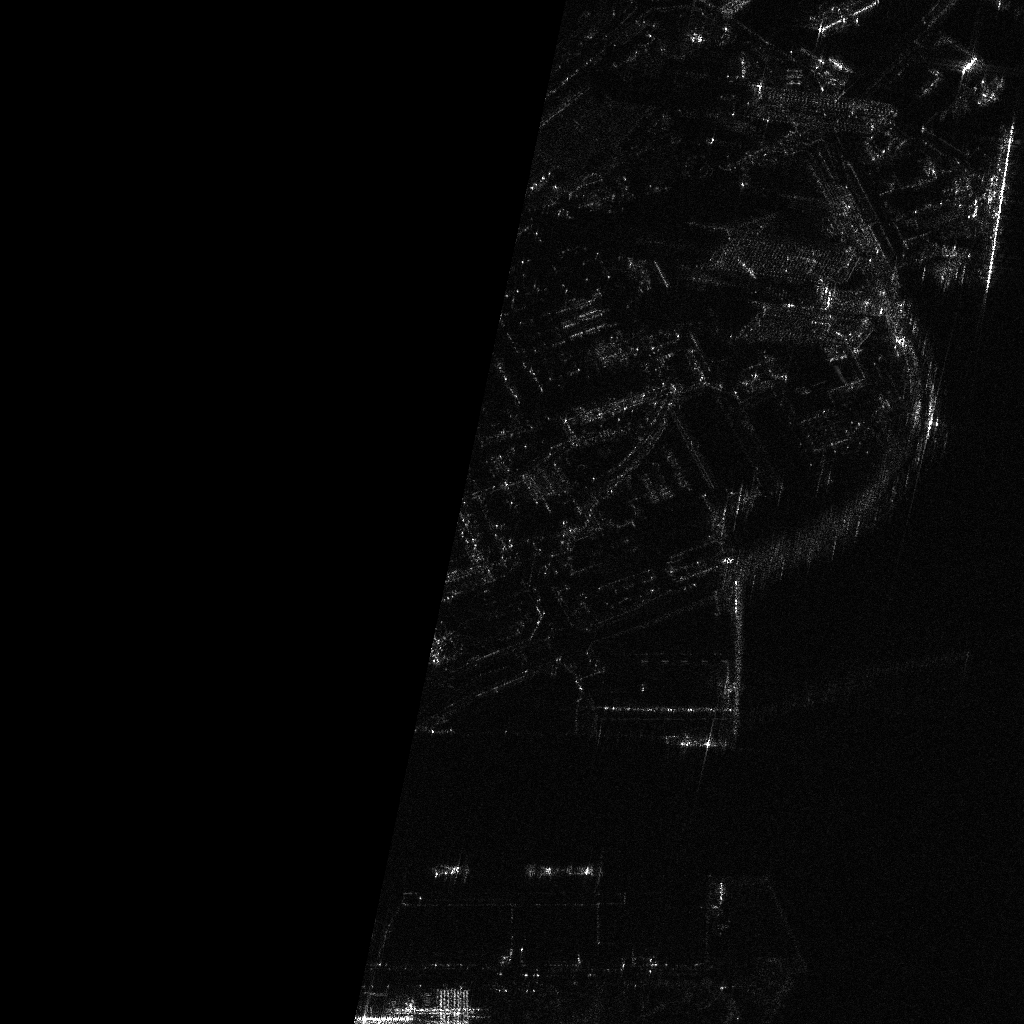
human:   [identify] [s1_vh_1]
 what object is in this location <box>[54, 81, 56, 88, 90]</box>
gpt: <ref>1 large container at the bottom</ref>

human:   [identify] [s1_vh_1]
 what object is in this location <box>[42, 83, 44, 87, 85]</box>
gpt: <ref>1 medium container at the bottom</ref>